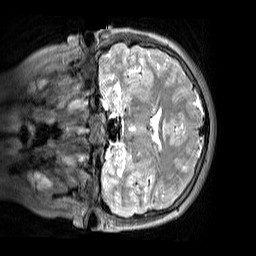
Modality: T2w
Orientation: coronal
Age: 10
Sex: female
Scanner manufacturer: siemens
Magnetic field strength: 3 T
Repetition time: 3.2 s
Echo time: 0.408 s